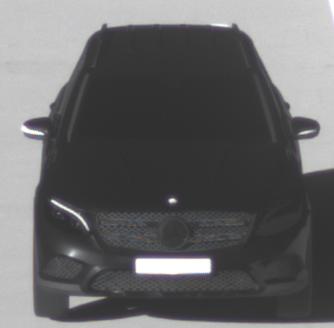
Make: Mercedes-Benz
Model: GLC 250
Detailed model: GLC (253)
Model produced from: 2015/09
Model produced until: 2018/05
Doors: 5
Color: black
Road condition: dry road
Daytime: sunrise or sunset
Contrast: high contrast